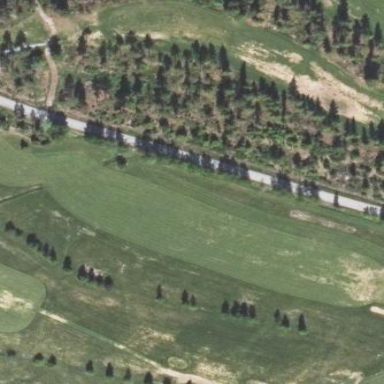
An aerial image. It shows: Golf course surrounded by greenery.